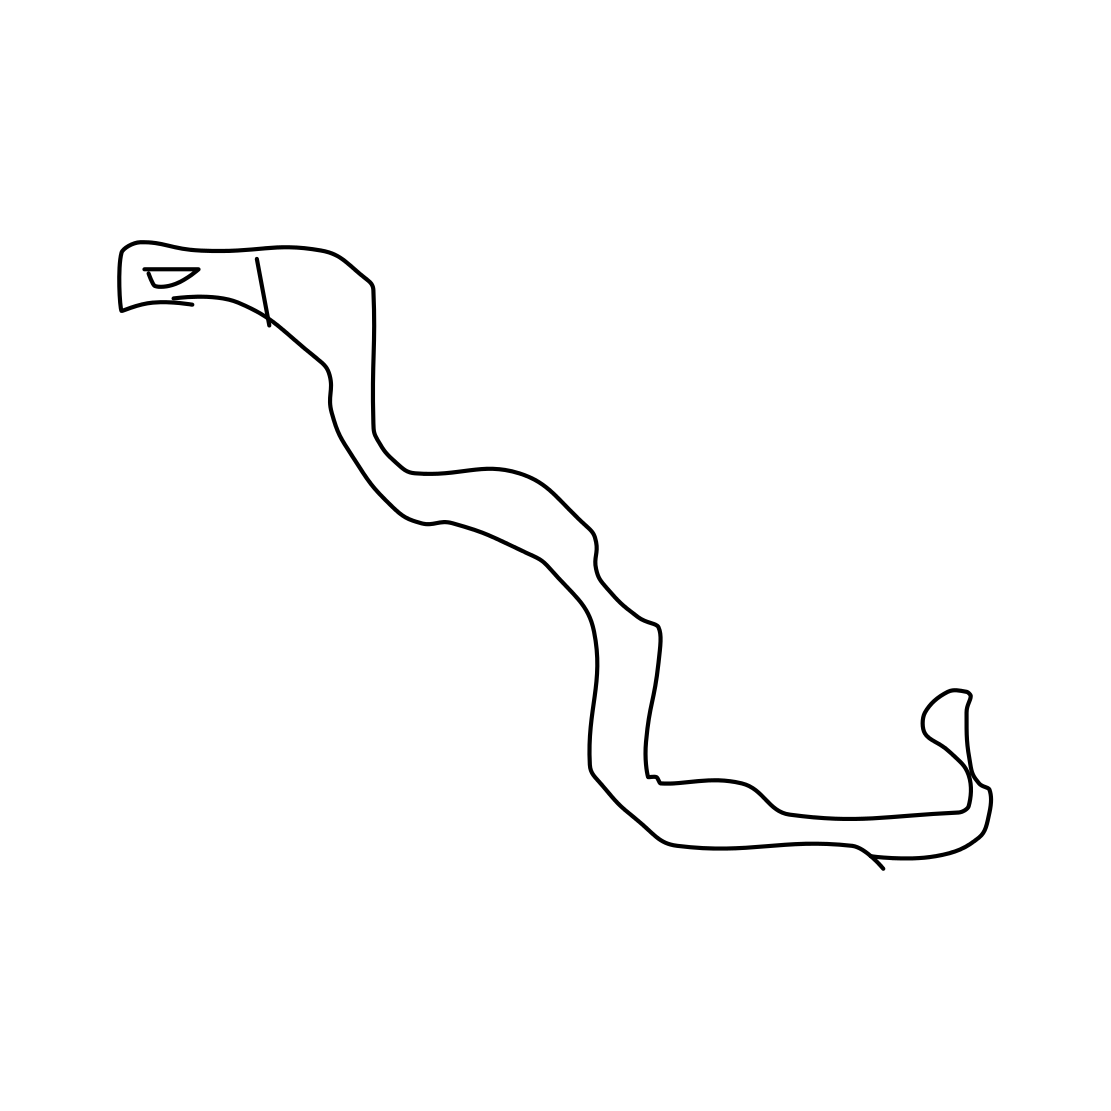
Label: snake